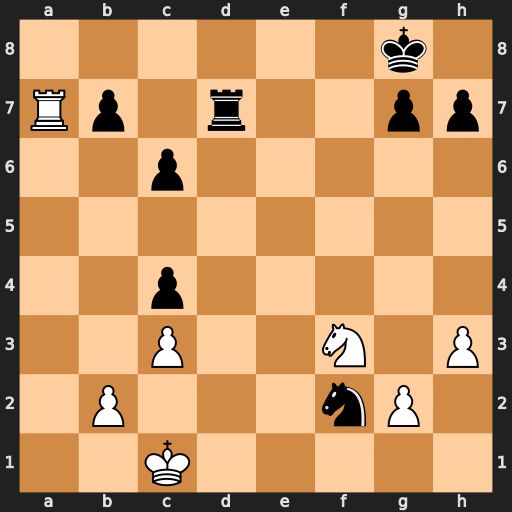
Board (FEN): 6k1/Rp1r2pp/2p5/8/2p5/2P2N1P/1P3nP1/2K5
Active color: w
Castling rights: -
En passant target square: -
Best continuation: Ra8+ Kf7 Ne5+ Ke7 Nxd7